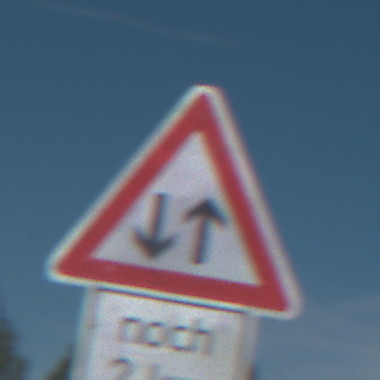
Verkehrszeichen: Gegenverkehr
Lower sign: LaengeEinerStrecke4
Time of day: Midday
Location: Outdoor (Special)
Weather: PartlyCloudy
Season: NotSpecified
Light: Natural